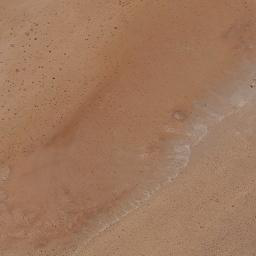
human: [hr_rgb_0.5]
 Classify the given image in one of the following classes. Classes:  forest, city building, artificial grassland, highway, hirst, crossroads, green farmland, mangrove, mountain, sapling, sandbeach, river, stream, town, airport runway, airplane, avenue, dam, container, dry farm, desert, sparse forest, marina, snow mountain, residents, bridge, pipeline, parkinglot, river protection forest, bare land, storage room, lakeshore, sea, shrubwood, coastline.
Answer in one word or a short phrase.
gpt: desert